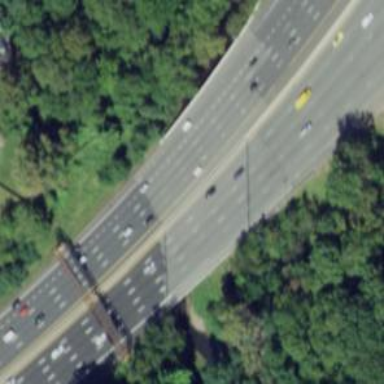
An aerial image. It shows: Urban freeway expressway bridge.